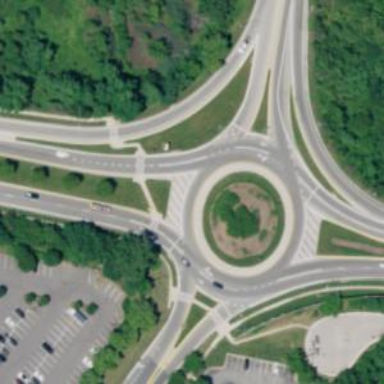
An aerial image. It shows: Roundabout junction on primary highway. The road is expressway.